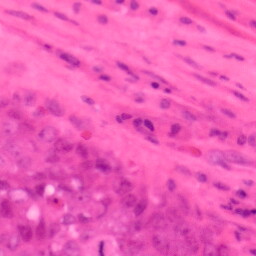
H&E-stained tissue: Colon